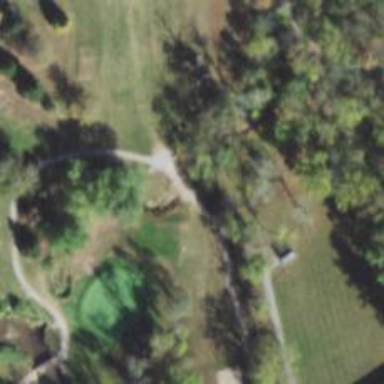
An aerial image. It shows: Service road used as golf cart path.